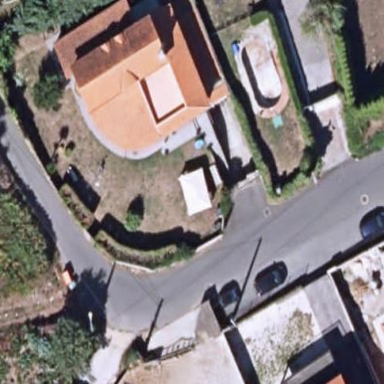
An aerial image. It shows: Simple and straightforward house.